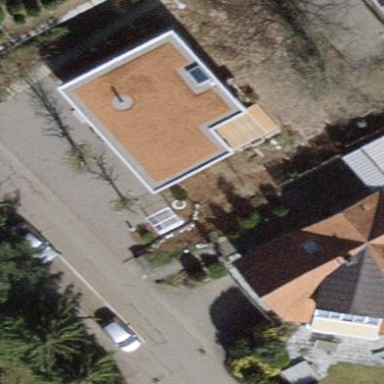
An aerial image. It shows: Garage.